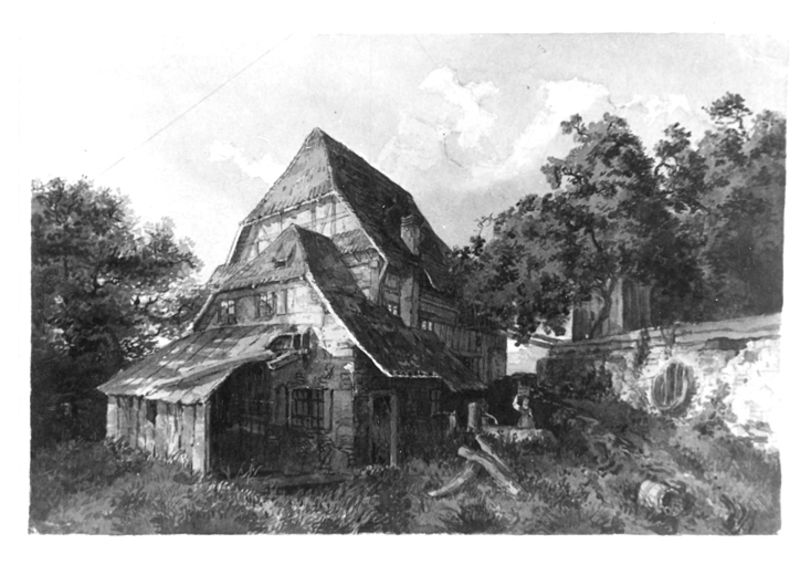
Titel: Bauernhaus mit Brunnen
Künstler: Emil Lugo
Standort: Karlsruhe
Institution: Staatliche Kunsthalle Karlsruhe
Schlagwörter: baum, blätter, gemälde, himmel, laub, schatten, weiß, wolken, aquarell, baumstämme, bäume, landschaft, fenster, frau, grau, holz, licht, schwarz, stroh, tür, zeichnung, zimmer, dach, gebäude, gras, haus, wiese, wolke, zaun, alt, wand, mensch, steine, bild, mühle, natur, stamm, büsche, hütte, sonne, boden, person, wald, brunnen, genre, kamin, schornstein, schuppen, garten, deutschland, landschft, ansicht, genremalerei, bäuerin, berge, verlassen, dächer, giebel, mauer, grafik, landschaftsmalerei, hof, türe, rand, holzstämme, stämme, bauer, anbau, foto, verfall, eingang, spitzweg, außen, ruine, scheune, strohdach, linie, kohle, lichtung, druck, lithographie, schwarzweiss, radierung, stich, bleistift, fass, ländlich, mauern, walm, bauernhaus, stall, fachwerk, fachwerkhaus, zerstört, tur, eimer, kupferstich, verfallen, tonne, verschlag, gebälk, garu, hinterhaus, baumstümpfe, spitzdach, nebengebäude, schwarzwald, misthaufen, pumpe, báume, grase, rest, sticj, schaftten, wasserpumpe, krüppelwalm, 17. jahrhundert, zerstürt, 17. jahhundert, zeichnung schwarz weiß, fahcwerk, stalllung